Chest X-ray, PA view. Patient: 11 years old, sex F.
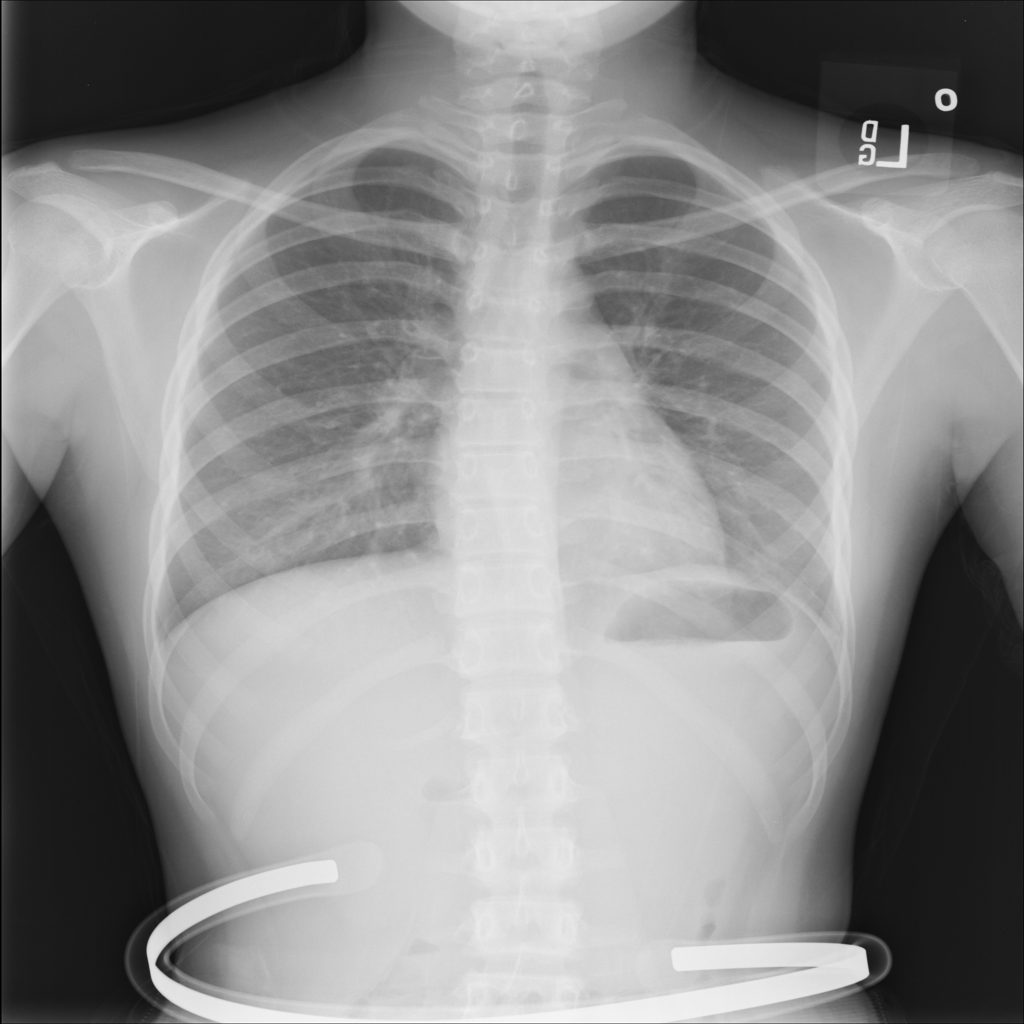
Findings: No Finding